Question: I want to show save button when edit button clicked and hide edit button
And
show edit button when save button is clicked and hide save button.
My menu file is as below:
'''
<menu xmlns:android="http://schemas.android.com/apk/res/android">
<item
android:id="@+id/edit_button"
android:icon="@drawable/edit_button"
android:orderInCategory="100"
android:showAsAction="always"
android:title="@string/edit"/>
<item
android:id="@+id/save_button"
android:icon="@drawable/save_button"
android:orderInCategory="100"
android:showAsAction="always"
android:title="@string/save"/>
</menu>
'''
Screenshot for reference :

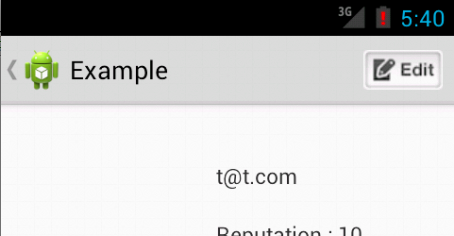
Answer: I used ViewSwitcher to switch between two different buttons..